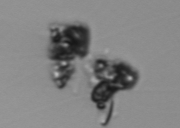
Label: Thalassiosira_TAG_external_detritus